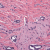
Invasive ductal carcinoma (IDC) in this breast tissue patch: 1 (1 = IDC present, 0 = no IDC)